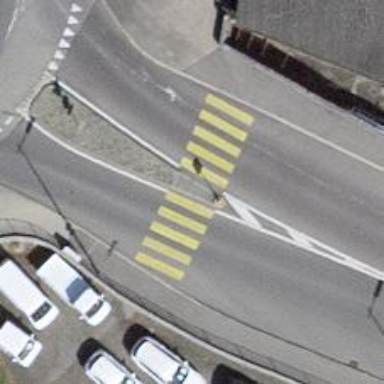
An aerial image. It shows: Uncontrolled zebra crossing with island. The crossing is marked with zebra stripes.